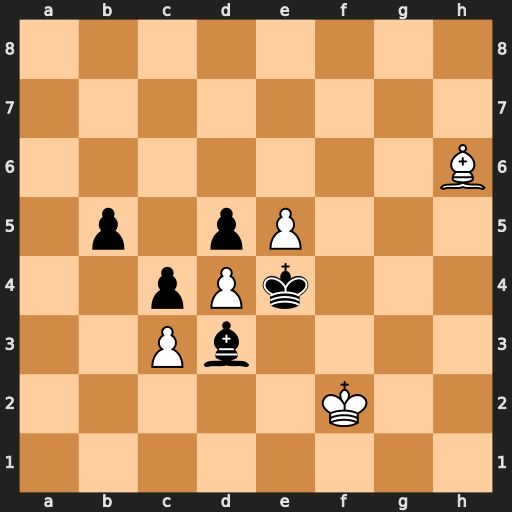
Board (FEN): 8/8/7B/1p1pP3/2pPk3/2Pb4/5K2/8
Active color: w
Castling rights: -
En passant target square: -
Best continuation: e6 Kf5 e7